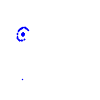
Particle: proton